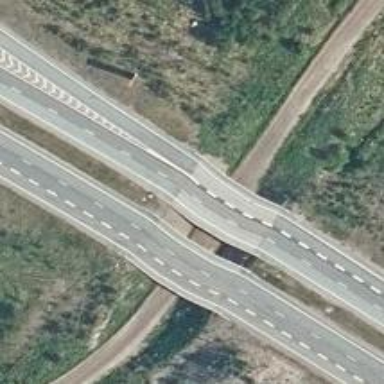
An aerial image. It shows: Motorway junction.